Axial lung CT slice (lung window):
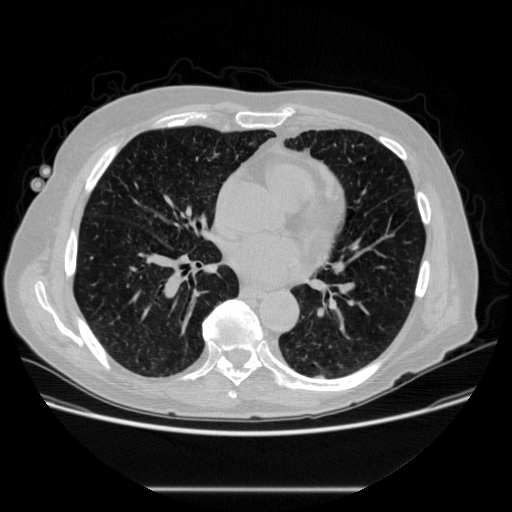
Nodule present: no